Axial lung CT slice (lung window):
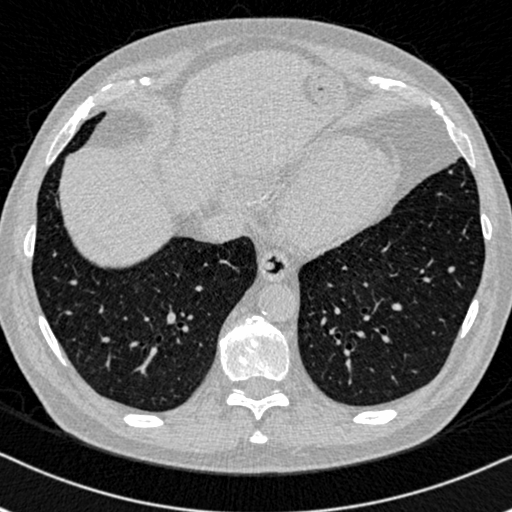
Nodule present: no